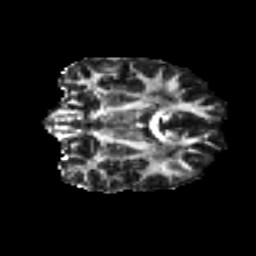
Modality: FA
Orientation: coronal
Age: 38
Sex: female
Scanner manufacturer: ge
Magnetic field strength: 3 T
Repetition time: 7.8 s
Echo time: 0.0614 s